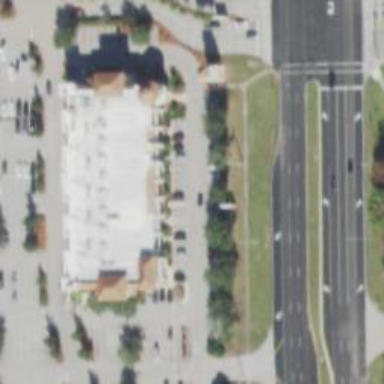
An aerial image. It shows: Parking space.